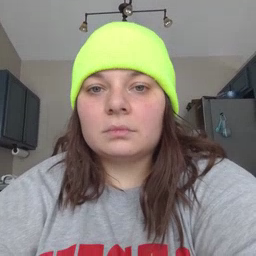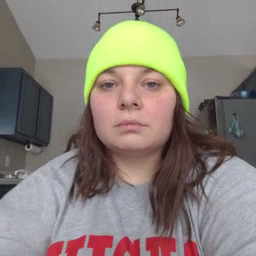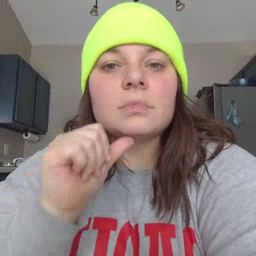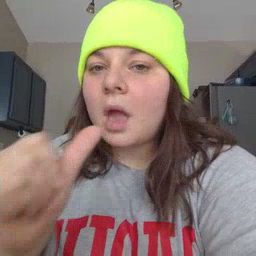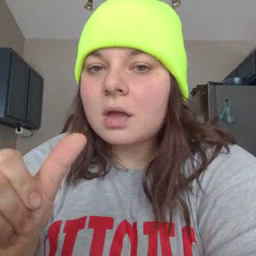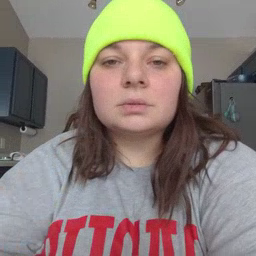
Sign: not